Question: I am creating an exploding rings effect. I'm using multiple 'CAShapeLayer''s and creating a 'UIBezierPath' for each layer. When the view is initialised, all the layers have a path with width '0'. When an action is triggered, the rings animate to a larger path.
As seen in the demo below, the right hand edge of each layer is slower to animate than the remainder of each circular layer.

Drawing the layers:
'''
func draw(inView view: UIView) -> CAShapeLayer {
let shapeLayer = CAShapeLayer()
// size.width defaults to 0
let circlePath = UIBezierPath(arcCenter: view.center, radius: size.width / 2, startAngle: 0, endAngle: CGFloat(360.0).toRadians(), clockwise: true)
shapeLayer.path = circlePath.CGPath
shapeLayer.frame = view.frame
return shapeLayer
}
'''
Updating the layers
'''
func updateAnimated(updatedOpacity: CGFloat, updatedSize: CGSize, duration: CGFloat) {
let updatePath = UIBezierPath(arcCenter: view.center, radius: updatedSize.width / 2,
startAngle: 0, endAngle: CGFloat(360).toRadians(), clockwise: true)
let pathAnimation = CABasicAnimation(keyPath: "path")
pathAnimation.fromValue = layer.path // the current path (initially with width 0)
pathAnimation.toValue = updatePath.CGPath
let opacityAnimation = CABasicAnimation(keyPath: "opacity")
opacityAnimation.fromValue = self.opacity
opacityAnimation.toValue = updatedOpacity
let animationGroup = CAAnimationGroup()
animationGroup.animations = [pathAnimation, opacityAnimation]
animationGroup.duration = Double(duration)
animationGroup.fillMode = kCAFillModeForwards
animationGroup.removedOnCompletion = false
layer.addAnimation(animationGroup, forKey: "shape_update")
... update variables ...
}
'''
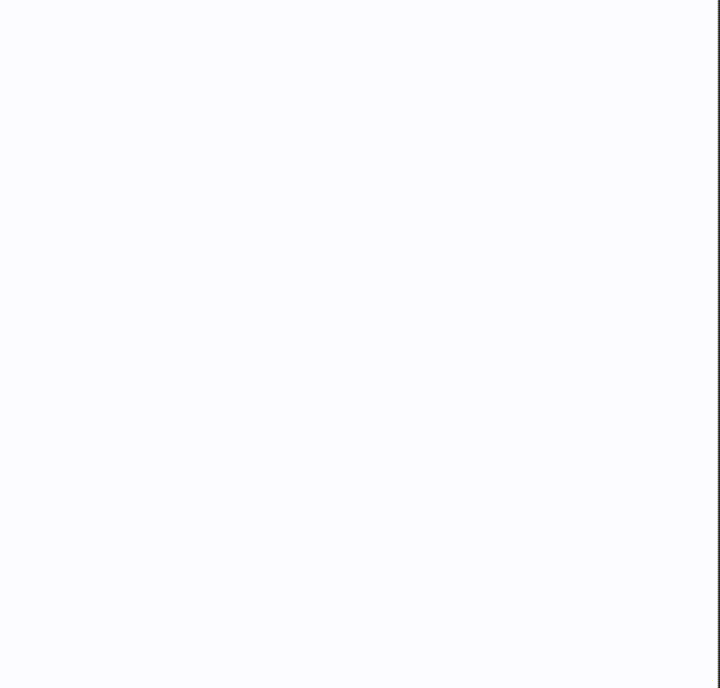
Answer: Avoid starting with a path width of 0. It is very difficult to scale from 0 and tiny floating-point errors magnify. Values very close to zero are not very continuous in floating point (hmmm.... I guess that actually is a little like the real universe). Try starting with larger values and see how close to zero you can go safely.